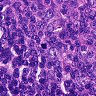
Metastatic tissue present: no